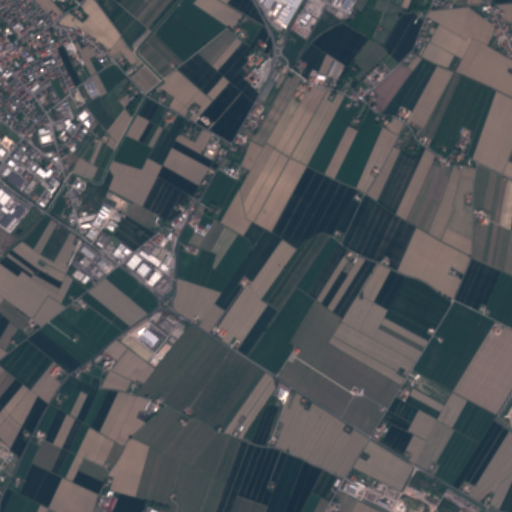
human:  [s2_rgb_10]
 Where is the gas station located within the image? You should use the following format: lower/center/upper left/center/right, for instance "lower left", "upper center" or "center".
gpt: The gas station is located in the center left of the image.
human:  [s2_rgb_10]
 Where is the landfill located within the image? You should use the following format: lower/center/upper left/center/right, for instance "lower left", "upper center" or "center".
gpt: The landfill is located in the lower right of the image.
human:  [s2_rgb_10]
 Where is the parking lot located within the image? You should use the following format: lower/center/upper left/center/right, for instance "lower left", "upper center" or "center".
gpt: The parking lot is located in the upper left of the image.
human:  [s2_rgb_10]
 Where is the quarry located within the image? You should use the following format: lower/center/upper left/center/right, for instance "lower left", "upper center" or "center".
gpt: The quarry is located in the lower right of the image.
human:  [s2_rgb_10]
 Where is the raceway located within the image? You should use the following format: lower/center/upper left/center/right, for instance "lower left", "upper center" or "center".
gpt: The raceway is located in the lower right of the image.
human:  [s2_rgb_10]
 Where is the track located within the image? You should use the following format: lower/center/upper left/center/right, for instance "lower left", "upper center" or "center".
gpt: The track is located in the upper left of the image.
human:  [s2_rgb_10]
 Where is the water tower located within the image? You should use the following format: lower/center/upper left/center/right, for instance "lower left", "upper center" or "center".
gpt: The water tower is located in the upper left of the image.
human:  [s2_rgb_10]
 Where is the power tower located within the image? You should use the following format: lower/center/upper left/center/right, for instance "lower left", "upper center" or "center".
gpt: There is no power tower in the image.